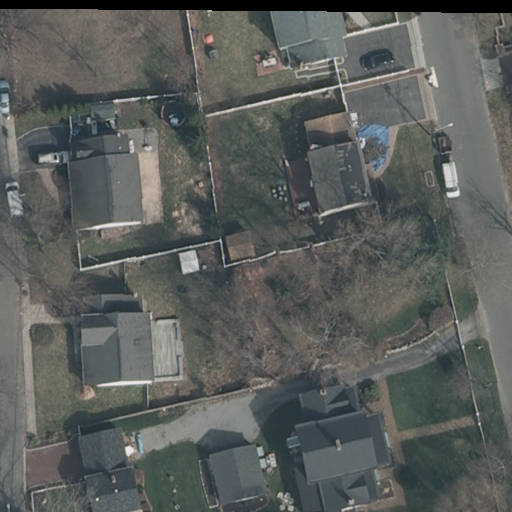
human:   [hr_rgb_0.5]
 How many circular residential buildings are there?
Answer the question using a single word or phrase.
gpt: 0

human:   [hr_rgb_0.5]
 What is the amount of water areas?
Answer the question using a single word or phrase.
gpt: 0

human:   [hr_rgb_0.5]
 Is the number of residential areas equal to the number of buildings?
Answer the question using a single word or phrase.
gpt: no

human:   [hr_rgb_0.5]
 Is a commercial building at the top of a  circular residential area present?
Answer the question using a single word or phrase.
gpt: no

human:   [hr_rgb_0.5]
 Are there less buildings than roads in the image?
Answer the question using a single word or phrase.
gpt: no

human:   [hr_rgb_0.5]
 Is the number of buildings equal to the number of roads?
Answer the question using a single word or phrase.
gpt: no

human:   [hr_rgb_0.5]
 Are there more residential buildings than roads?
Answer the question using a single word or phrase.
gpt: yes

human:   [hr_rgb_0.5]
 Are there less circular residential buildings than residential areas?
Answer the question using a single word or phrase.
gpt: yes

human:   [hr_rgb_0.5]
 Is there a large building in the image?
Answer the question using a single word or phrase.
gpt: no